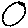
Label: circle